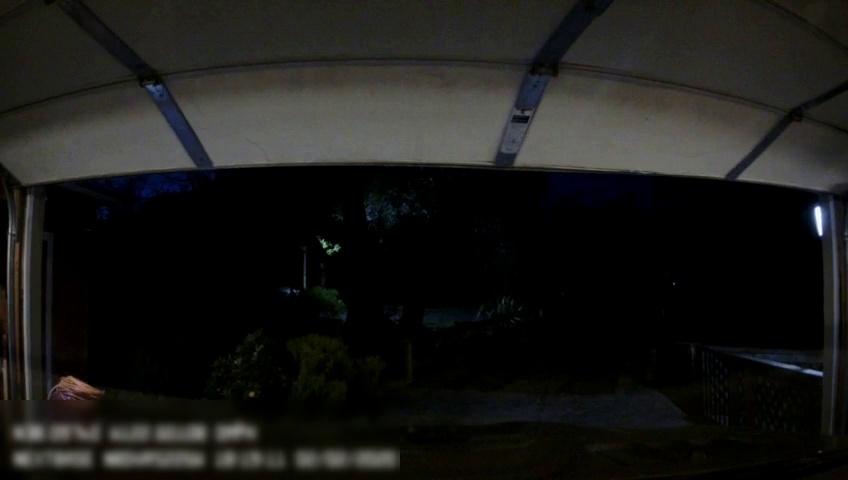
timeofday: Night
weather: Other
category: Drivable Space
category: Drivable Space